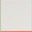
Piece: xx